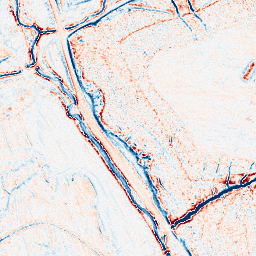
Category: edge_preserving
Decomposition family: anisotropic_diffusion
Decomposition parameters: iterations: 10
kappa: 50
gamma: 0.15
Upsampling method: bicubic
Upsampling parameters: scale: 4
Upsampling scale: 4